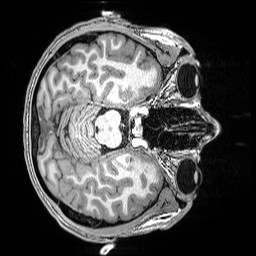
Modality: T1w
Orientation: axial
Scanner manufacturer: siemens
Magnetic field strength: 3 T
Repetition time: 2.5 s
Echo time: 0.00343 s